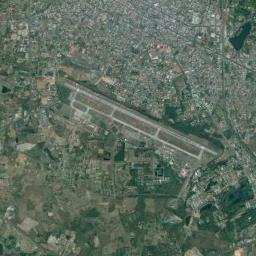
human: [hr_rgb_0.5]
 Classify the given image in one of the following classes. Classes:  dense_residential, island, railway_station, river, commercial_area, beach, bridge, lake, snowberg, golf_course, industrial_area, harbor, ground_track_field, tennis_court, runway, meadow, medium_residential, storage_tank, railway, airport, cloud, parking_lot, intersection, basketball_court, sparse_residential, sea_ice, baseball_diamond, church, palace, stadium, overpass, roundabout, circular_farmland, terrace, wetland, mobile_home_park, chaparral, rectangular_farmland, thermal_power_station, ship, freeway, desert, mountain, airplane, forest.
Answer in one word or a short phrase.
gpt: airport